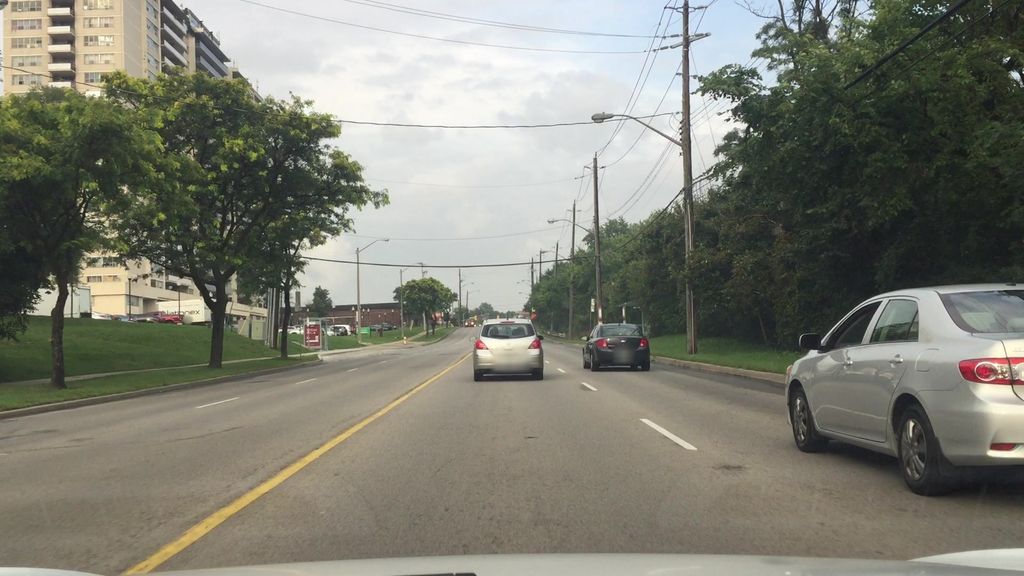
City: toronto